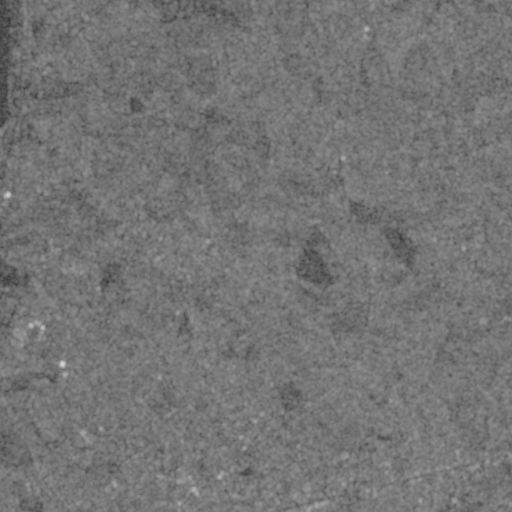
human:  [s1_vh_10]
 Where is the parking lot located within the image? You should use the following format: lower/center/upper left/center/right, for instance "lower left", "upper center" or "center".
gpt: The parking lot is located in the lower left of the image.
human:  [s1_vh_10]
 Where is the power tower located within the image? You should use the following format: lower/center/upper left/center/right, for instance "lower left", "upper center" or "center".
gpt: The power tower is located in the lower right of the image.
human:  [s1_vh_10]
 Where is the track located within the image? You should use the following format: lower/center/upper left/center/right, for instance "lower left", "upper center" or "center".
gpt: There is no track in the image.

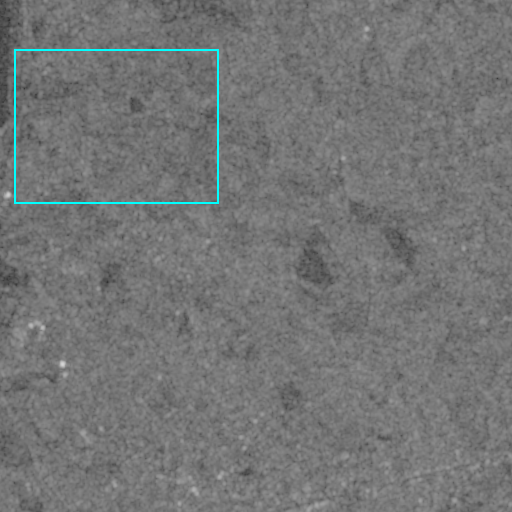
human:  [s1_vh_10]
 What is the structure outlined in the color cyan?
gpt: The structure outlined in cyan is a crop field.
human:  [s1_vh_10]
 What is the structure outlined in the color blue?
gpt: There is no blue outline.